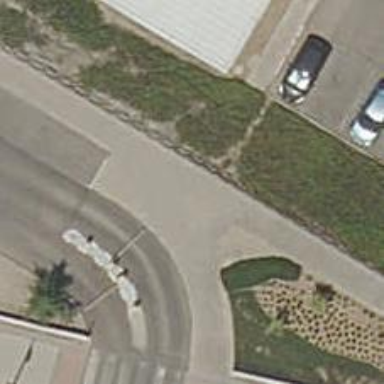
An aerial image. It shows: Sidewalk.